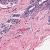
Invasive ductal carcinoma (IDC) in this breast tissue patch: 0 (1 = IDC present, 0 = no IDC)